Question: I have html
'''
<div id="leftDiv">
<ul>
<li class="submenu_items" style="display: list-item;">
<ul class="nomargin">
<li><a href="/link1.php">One</a></li>
<li><a href="/link2.php">Two</a></li>
</ul>
</li>
</ul>
</div>
'''
css is
'''
#leftDiv ul li.submenu_items ul.nomargin{
margin:0;
list-style-image:none!important;
}
'''
and I have
'''
#leftDiv ul li{
list-style-image: url("/images/spacer.png");
}
'''
in ff everything looks fine but in chrome and opera I have extra image from ul li bg(/images/spacer.png) it looks like I have one extra list item in chrome and opera

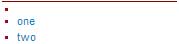
Answer: See this <URL>
You actually have 3 '<li>' nodes, your CSS isnt accomodating correctly for your desired output.
You may want to change your CSS to:
'''
#leftDiv ul{
list-style:none;
}
#leftDiv ul li.submenu_items ul.nomargin{
margin:0; list-style:none!important;
}
#leftDiv ul ul li{
list-style-image: url(/images/spacer.png);
}
'''